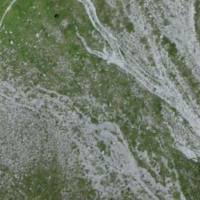
EUNIS habitat code: 31
Species observed at this site:
Pinus mugo